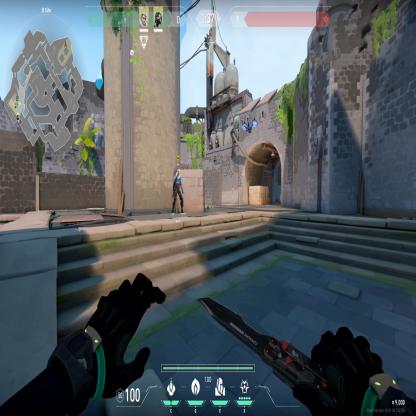
Label: teammate